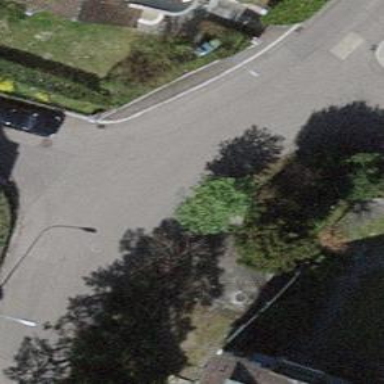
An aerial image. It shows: Smooth asphalt road in residential area.